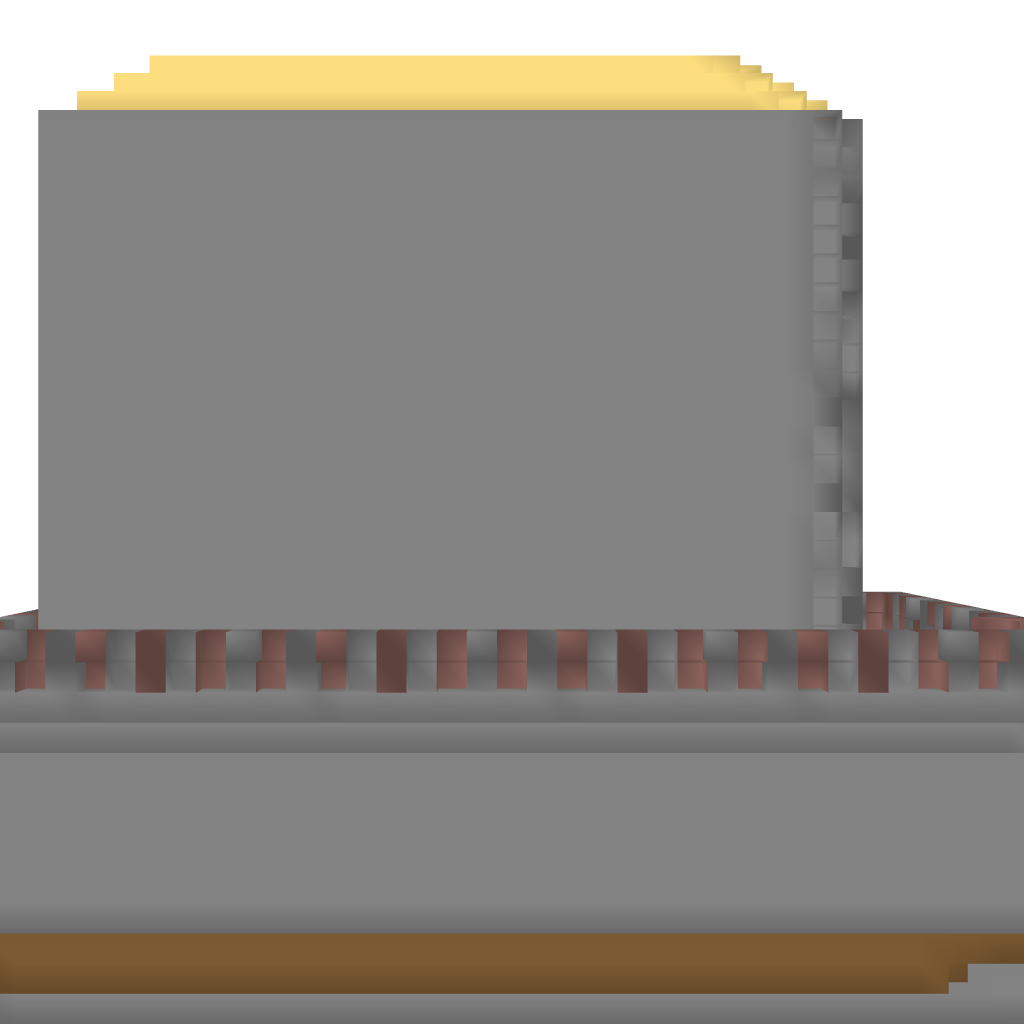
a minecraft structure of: Townhouse (Unfurnished) By campbellpop bad low quality